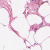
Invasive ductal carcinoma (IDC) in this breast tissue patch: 0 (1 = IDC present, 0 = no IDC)